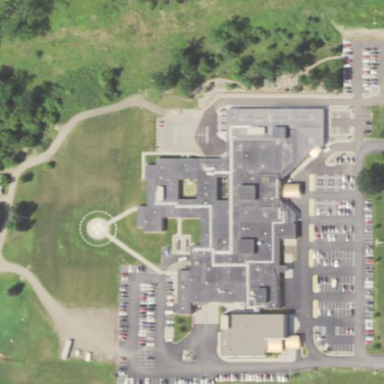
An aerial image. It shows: Hospital providing healthcare services.